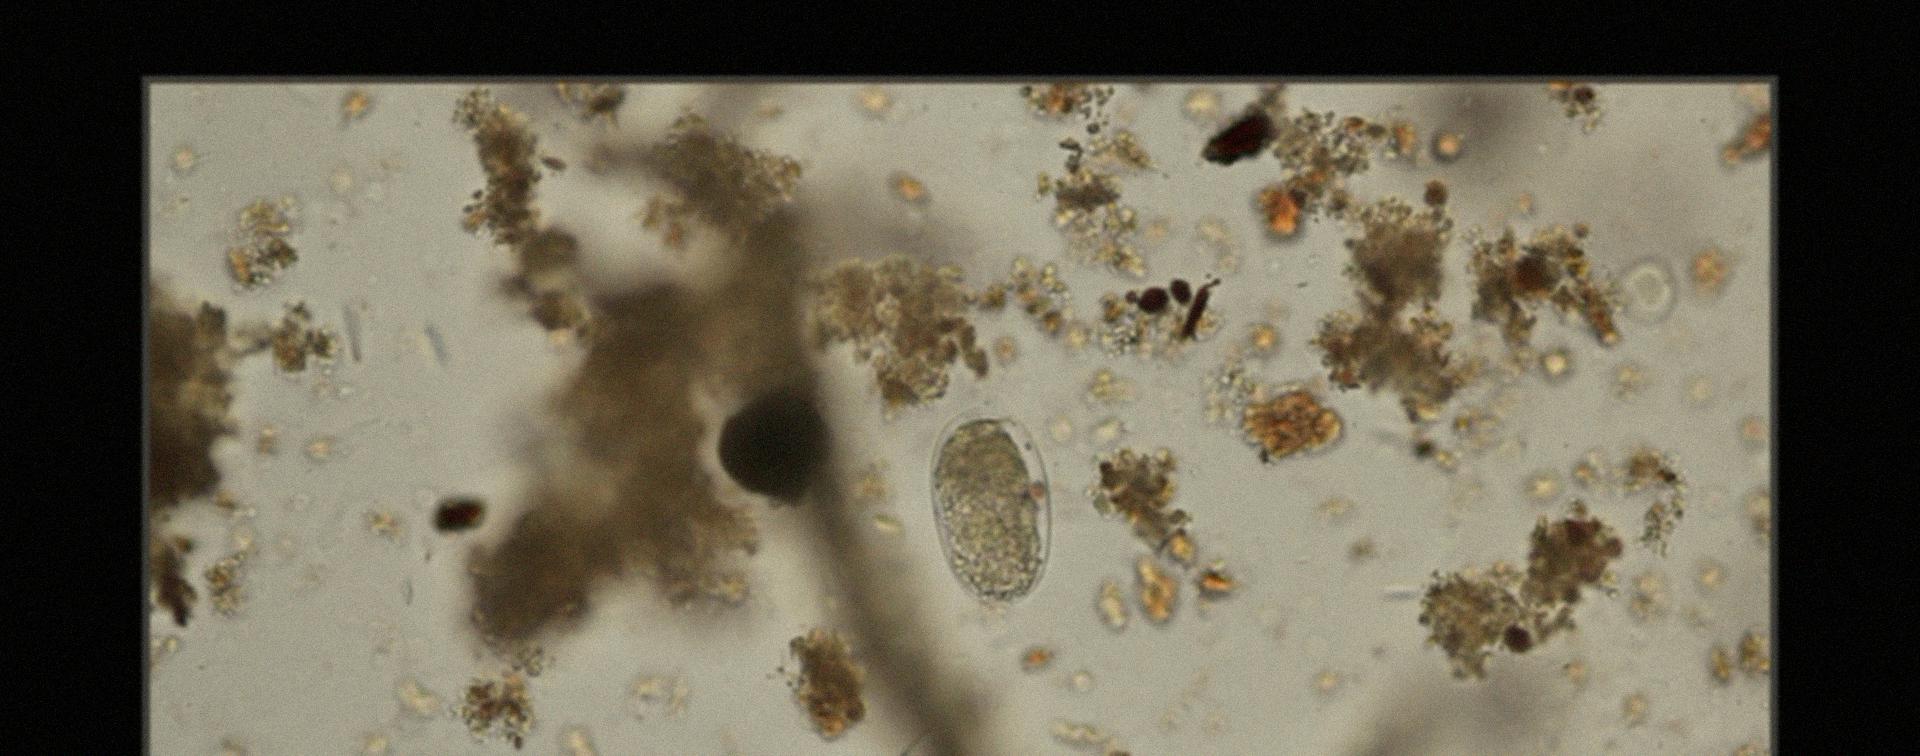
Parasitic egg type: Hookworm egg